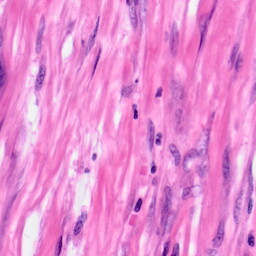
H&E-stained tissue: Pancreatic